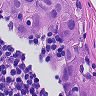
Metastatic tissue present: yes